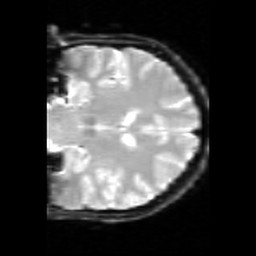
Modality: inplaneT2
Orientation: coronal
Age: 24
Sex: female